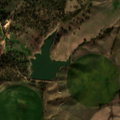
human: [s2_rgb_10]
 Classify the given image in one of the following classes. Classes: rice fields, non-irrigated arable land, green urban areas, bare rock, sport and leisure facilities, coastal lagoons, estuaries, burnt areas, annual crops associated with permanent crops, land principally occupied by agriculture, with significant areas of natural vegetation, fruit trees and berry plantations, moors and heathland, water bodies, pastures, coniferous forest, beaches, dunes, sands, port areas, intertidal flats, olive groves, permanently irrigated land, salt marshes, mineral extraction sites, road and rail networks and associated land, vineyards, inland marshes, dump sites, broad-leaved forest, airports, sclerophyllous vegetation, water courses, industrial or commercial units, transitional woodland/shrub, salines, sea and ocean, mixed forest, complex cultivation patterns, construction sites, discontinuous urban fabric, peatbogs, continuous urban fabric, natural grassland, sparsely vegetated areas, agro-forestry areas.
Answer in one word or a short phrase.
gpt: non-irrigated arable land, permanently irrigated land, pastures, agro-forestry areas